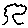
Label: tree